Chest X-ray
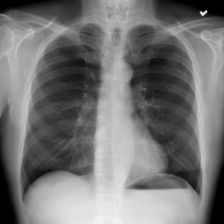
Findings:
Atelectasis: negative
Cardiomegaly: negative
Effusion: negative
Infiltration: negative
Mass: negative
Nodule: negative
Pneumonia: negative
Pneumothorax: negative
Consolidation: negative
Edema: negative
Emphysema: negative
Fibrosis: negative
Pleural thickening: negative
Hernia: negative